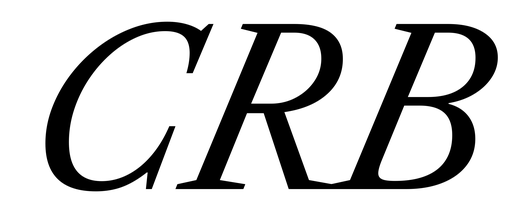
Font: LibreCaslonText-Italic_Italic